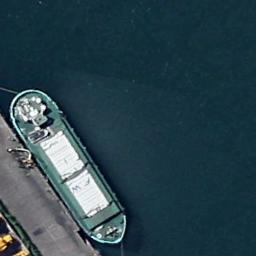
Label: ship